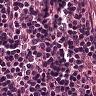
Metastatic tissue present: no